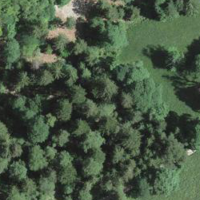
EUNIS habitat code: 44
Species observed at this site:
Lathyrus vernus
Clinopodium vulgare
Fragaria vesca
Helix pomatia